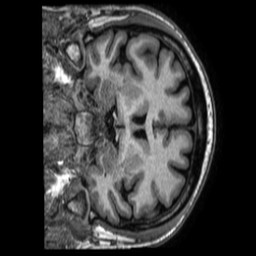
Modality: T1w
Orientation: coronal
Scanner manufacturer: philips
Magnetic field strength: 1.5 T
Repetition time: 0.007076 s
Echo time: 0.003204 s